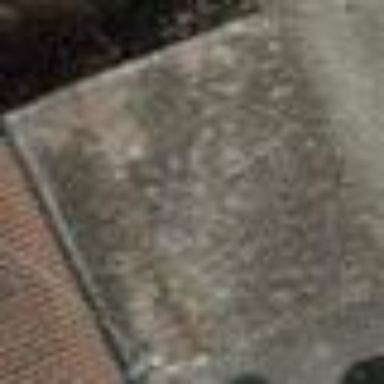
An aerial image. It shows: View of roof of building.